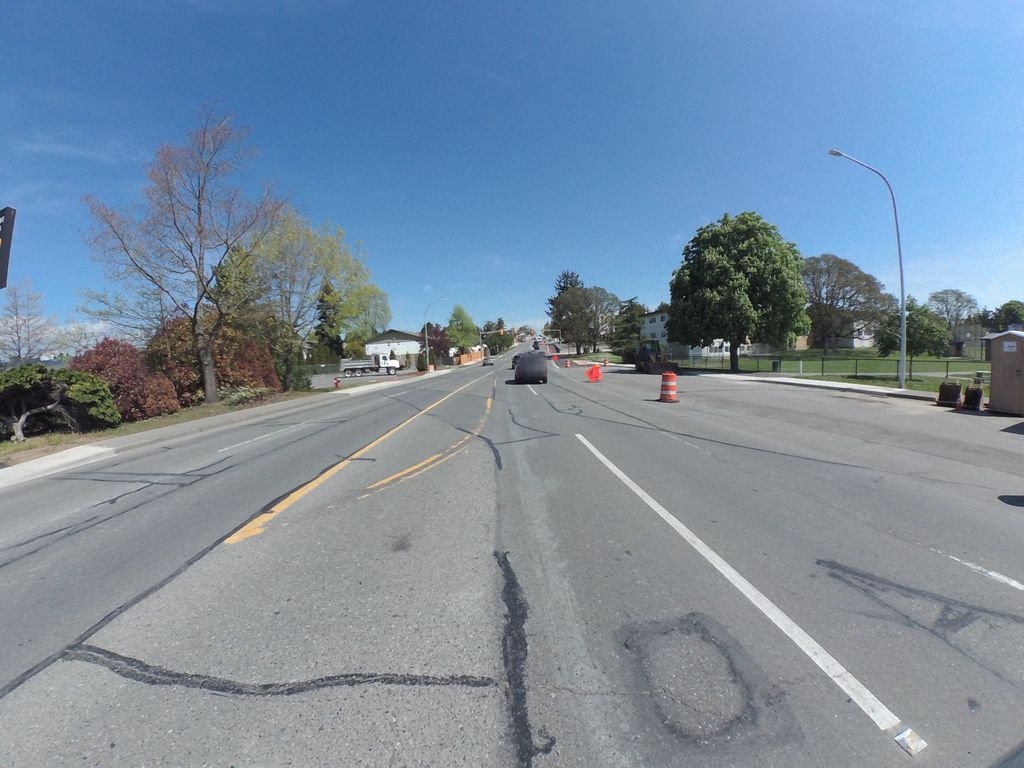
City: victoria